Question: Count the number of objects in the diagram.
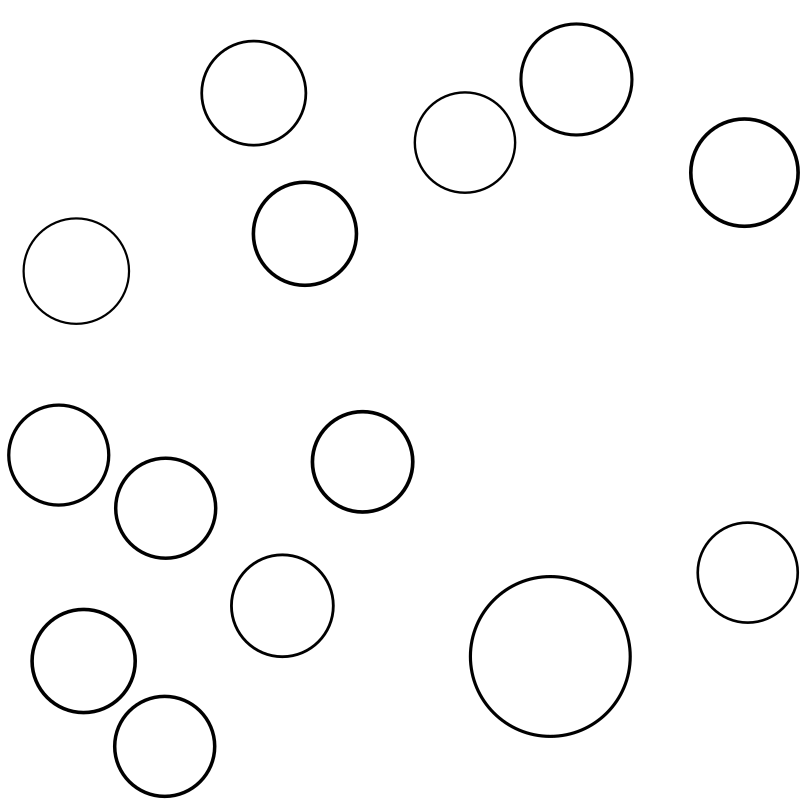
Answer: 14